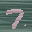
Label: 7